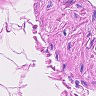
Metastatic tissue present: no